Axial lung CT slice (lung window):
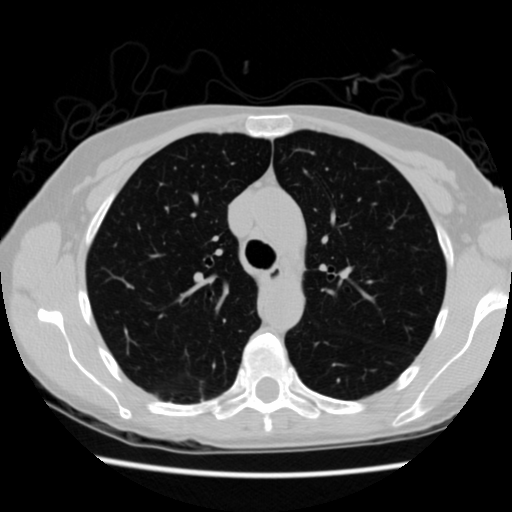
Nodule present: no